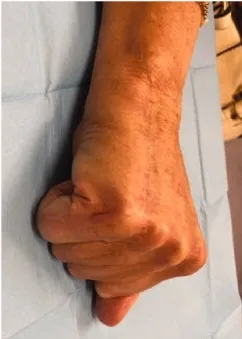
Medial. Views.
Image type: medical_photograph (skin_photograph)